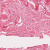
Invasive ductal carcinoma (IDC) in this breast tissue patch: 0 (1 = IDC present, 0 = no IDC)